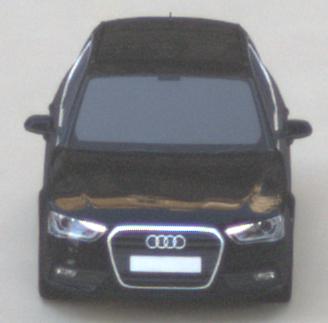
Make: Audi
Model: A4 Avant 1.8 TFSI
Detailed model: A4 (B8) Avant
Model produced from: 2012/02
Model produced until: 2015/04
Doors: 5
Color: black
Road condition: dry road
Daytime: sunrise or sunset
Contrast: low contrast